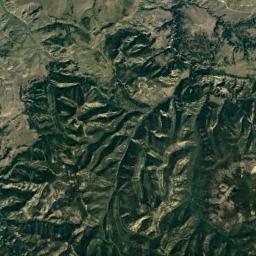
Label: mountain